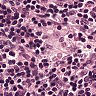
Metastatic tissue present: no